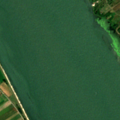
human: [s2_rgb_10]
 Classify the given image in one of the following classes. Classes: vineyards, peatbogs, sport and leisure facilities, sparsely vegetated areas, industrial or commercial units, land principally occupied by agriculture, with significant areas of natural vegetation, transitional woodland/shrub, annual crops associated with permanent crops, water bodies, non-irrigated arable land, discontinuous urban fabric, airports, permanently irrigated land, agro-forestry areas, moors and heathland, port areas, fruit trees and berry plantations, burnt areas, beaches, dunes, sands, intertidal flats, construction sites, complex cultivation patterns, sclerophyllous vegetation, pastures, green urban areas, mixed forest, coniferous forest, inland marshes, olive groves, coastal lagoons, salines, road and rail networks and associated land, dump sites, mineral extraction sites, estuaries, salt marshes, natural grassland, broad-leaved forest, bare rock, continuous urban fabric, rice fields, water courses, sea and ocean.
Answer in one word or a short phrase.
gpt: non-irrigated arable land, water courses